Question: How do you implement automatically generated database (let it be SQL) requests?
Let us have offline shop with filters:

The database is standalone offline.
SO if I want to filter items by the request would be something like:
'''
select Snowboard.Name
from Snowboard
where Snowboard.Price between 400 and 600;
'''
And if I filter by two characteristics e.g. from and . There would be:
'''
select s.Name, s.Camber
from Snowboard s
where s.Price between 400 and 600
and s.Camber in ('Rocker', 'Hybrid');
'''
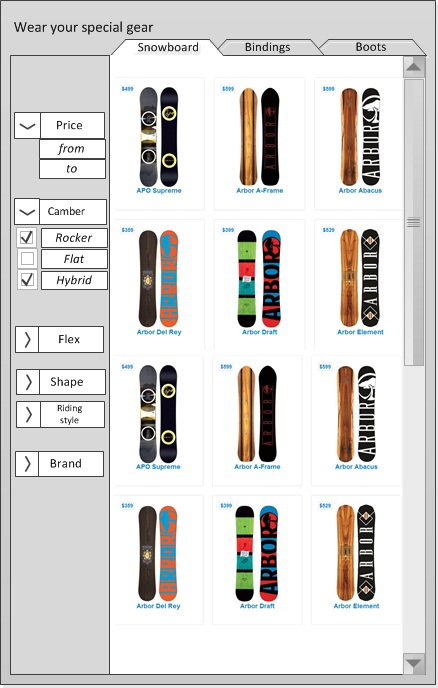
Answer: Generate a query at run time & make clever use of 'WHERE 1=1' condition as the number of where clause are unknown. (This sample is in C# but works more or less the same with JAVA as well)
'''
string sql= @"select Snowboard.Name
from Snowboard
where 1=1";
'''
Now you can build your query based on the UI element selections like
'''
string whereClause="";
if(yourCheckBoxPrice.Checked)
{
whereClause+= " AND Price BETWEEN "+ txtPriceFrom.Text + " AND "+ txtPriceTo.Text;
}
if(yourCheckBoxCamber.Checked)
{
whereClause+= " AND Camber IN ("+ /* your list of values go here */ +")";
}
sql += whereClause;
'''
You can use SQL CASE inside your query for each where clause to check for nulls or specific values. But beware, dynamic SQL will make your code pretty messy & hard to read (Can be done via a stored procedure as well)
<URL>
I advise you to use a stored procedure with a mix of both options 1 and 2. <URL>. Keep it simple and you are good to go.